Interaction volume radius: 5 \u00c5
Interaction volume height: 10 \u00c5
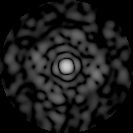
Disorder parameter: 0.8802